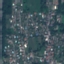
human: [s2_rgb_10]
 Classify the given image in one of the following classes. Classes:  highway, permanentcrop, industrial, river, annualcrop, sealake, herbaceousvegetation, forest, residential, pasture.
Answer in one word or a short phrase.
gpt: Residential